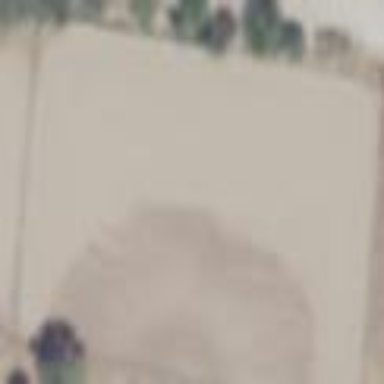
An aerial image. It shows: Equestrian pitch for leisure land sports.